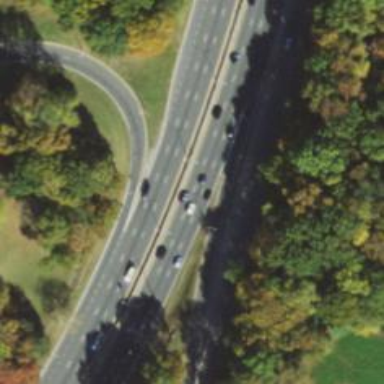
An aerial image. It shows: Motorway link.